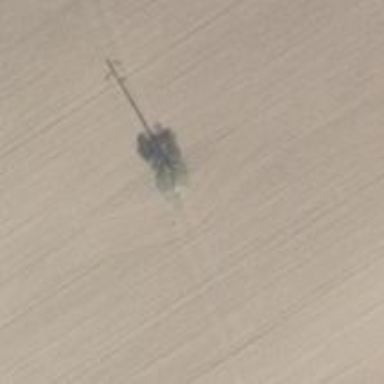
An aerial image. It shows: Power pole.